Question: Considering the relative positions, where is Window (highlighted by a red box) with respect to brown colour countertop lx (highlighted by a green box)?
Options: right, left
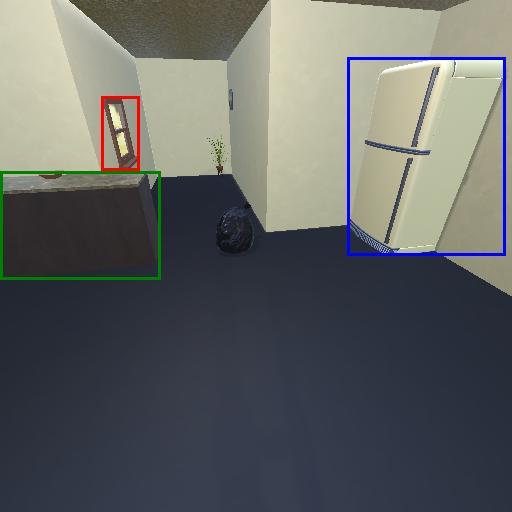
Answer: right